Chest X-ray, AP view. Patient: 56 years old, sex M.
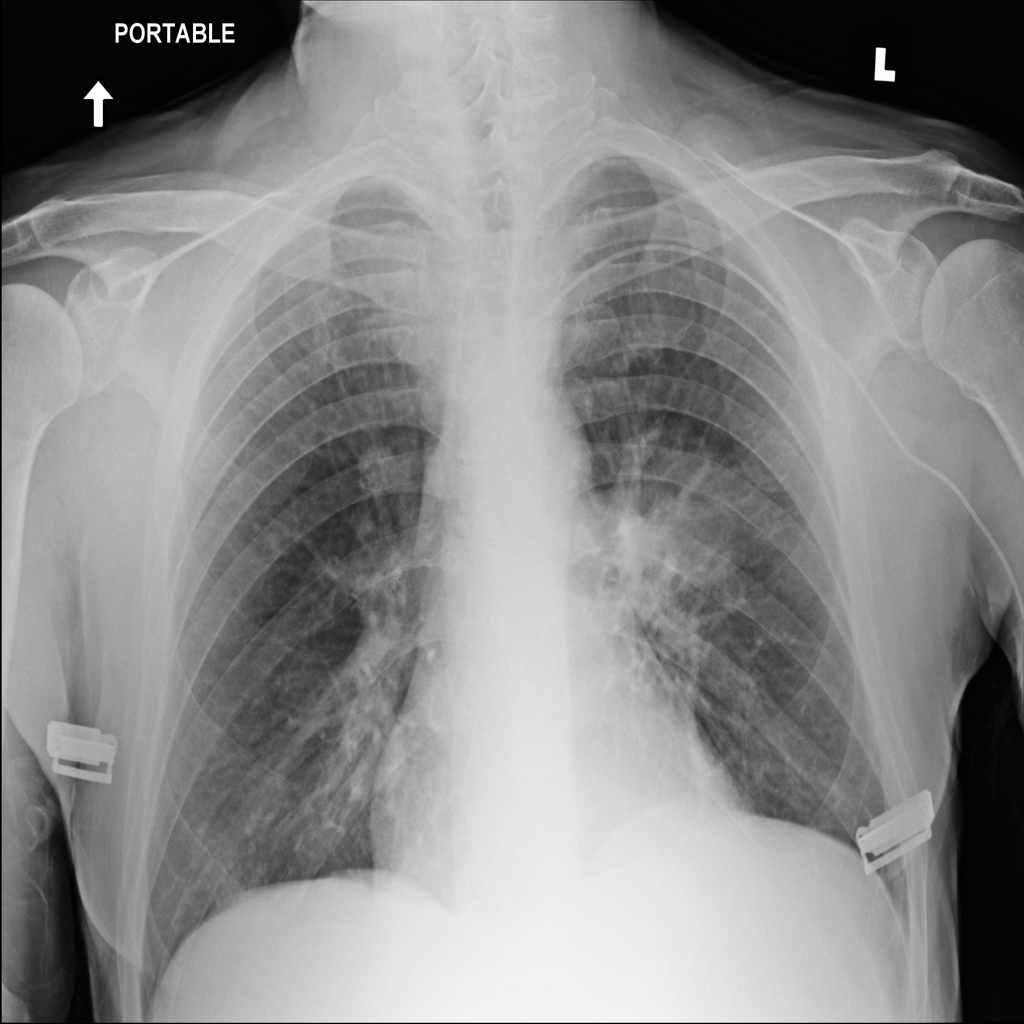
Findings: Consolidation